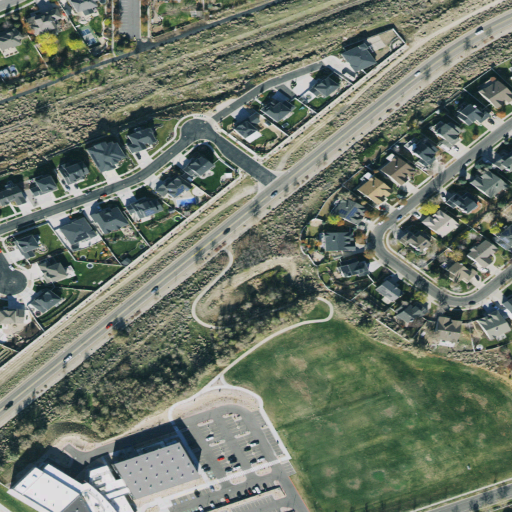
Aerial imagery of valley in Utah named Oak Hollow containing low intensity development, medium intensity development, woody wetlands, open development, cultivated crops, and high intensity development